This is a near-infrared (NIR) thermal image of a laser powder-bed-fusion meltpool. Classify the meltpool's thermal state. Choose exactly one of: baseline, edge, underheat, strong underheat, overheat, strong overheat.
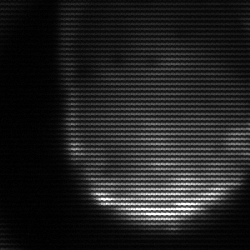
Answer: edge